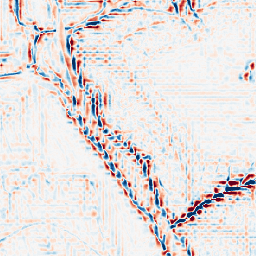
Category: wavelet
Decomposition family: wavelet_dwt
Decomposition parameters: wavelet: db2
level: 3
Upsampling method: linear_exact
Upsampling parameters: scale: 4
Upsampling scale: 4